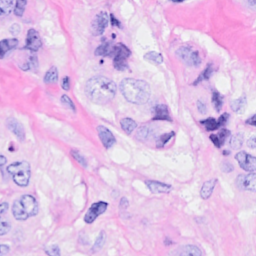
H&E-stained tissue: Breast